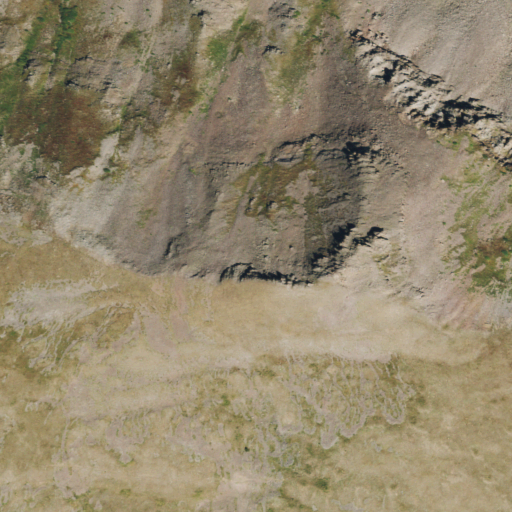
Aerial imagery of mountain in Colorado named Silver Mountain containing grassland, barren land, and shrub